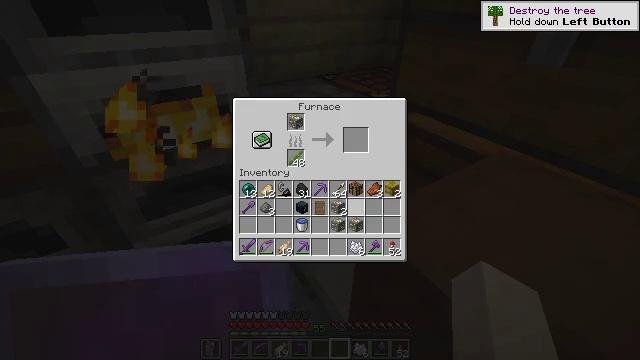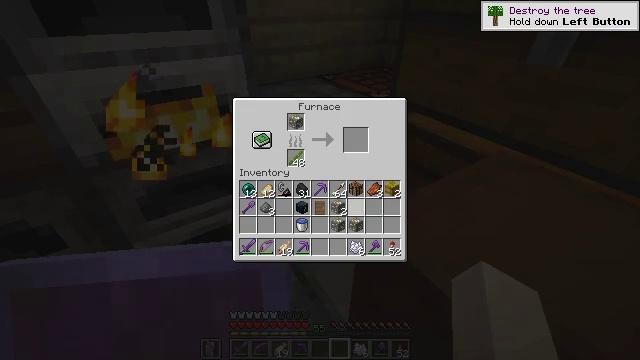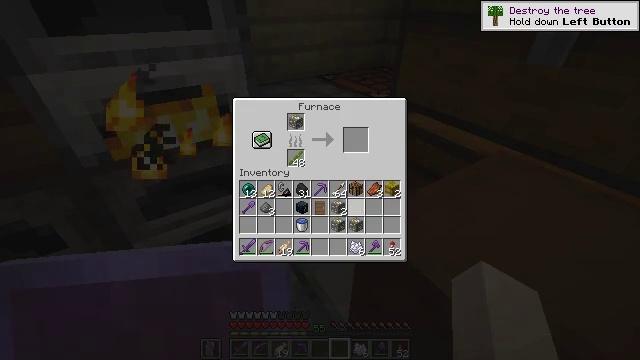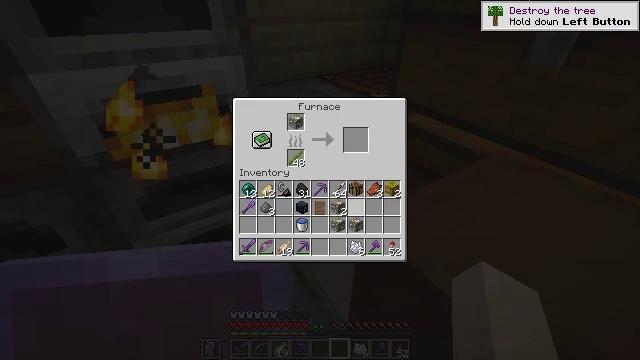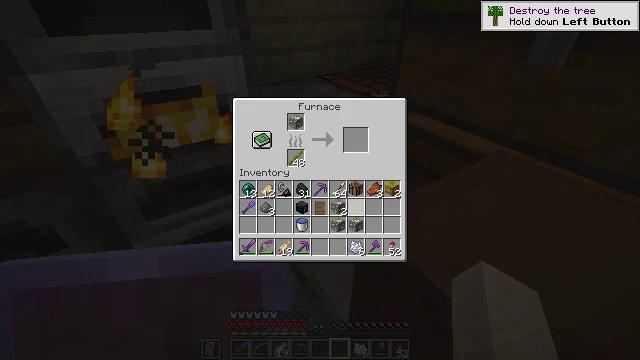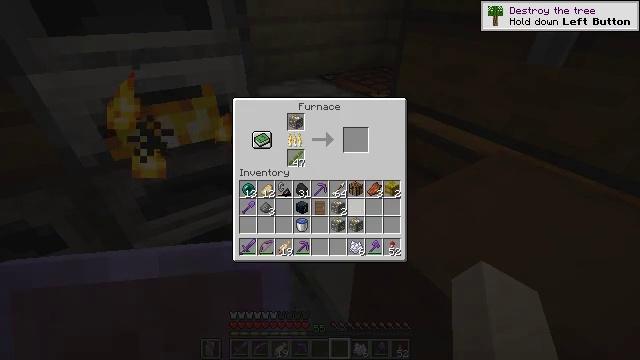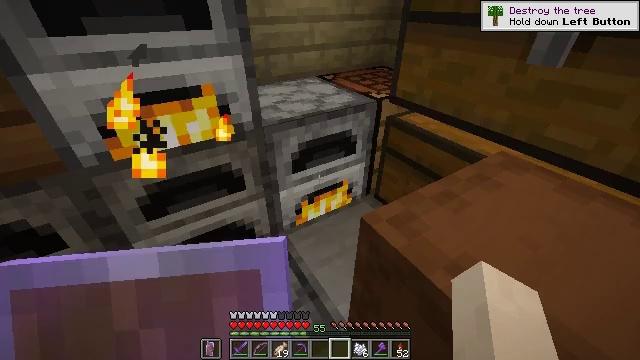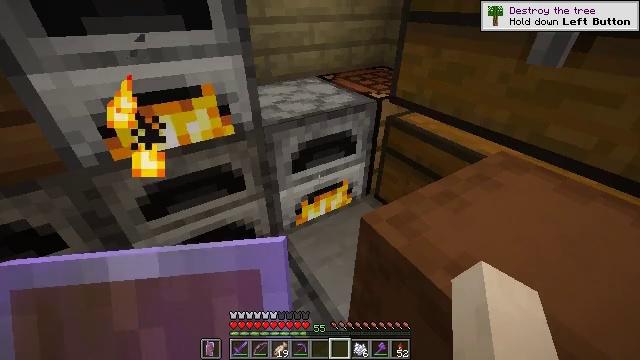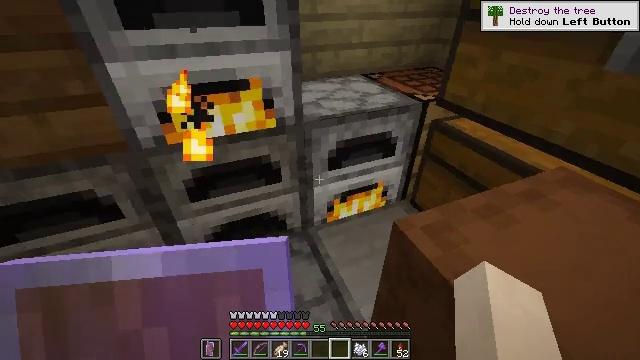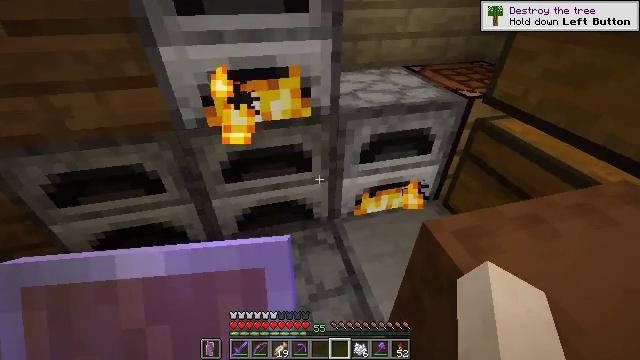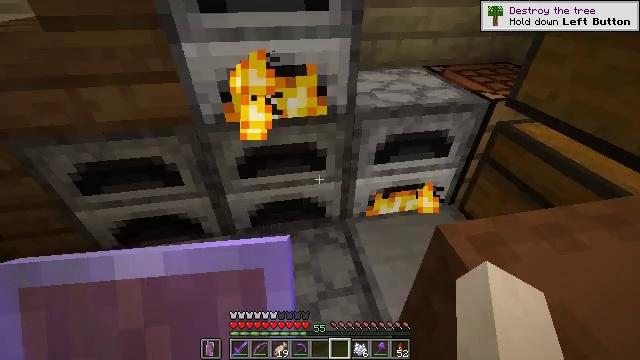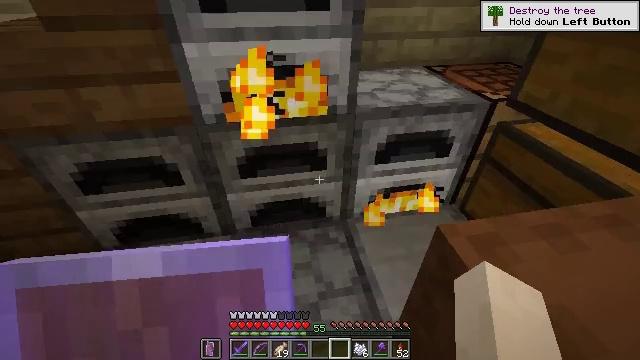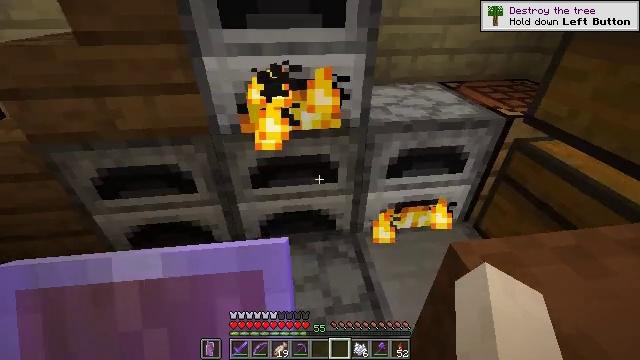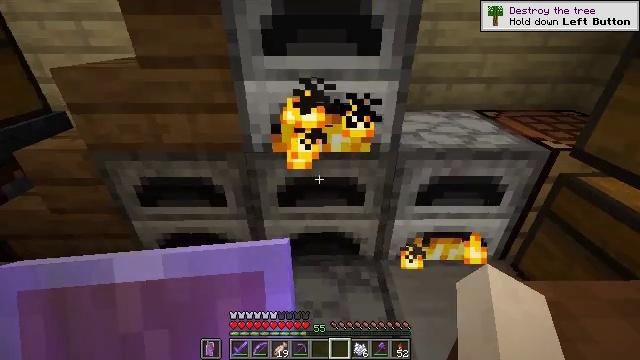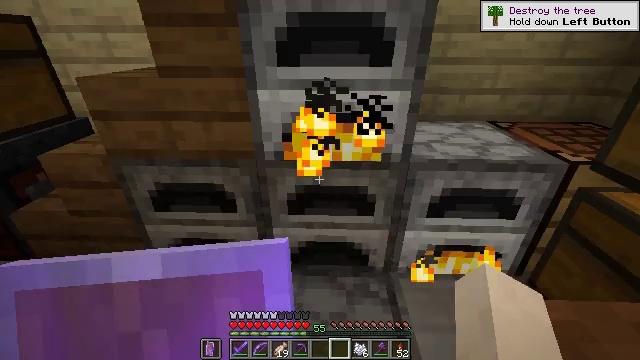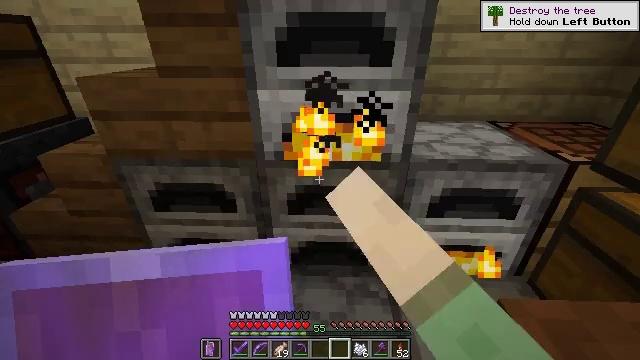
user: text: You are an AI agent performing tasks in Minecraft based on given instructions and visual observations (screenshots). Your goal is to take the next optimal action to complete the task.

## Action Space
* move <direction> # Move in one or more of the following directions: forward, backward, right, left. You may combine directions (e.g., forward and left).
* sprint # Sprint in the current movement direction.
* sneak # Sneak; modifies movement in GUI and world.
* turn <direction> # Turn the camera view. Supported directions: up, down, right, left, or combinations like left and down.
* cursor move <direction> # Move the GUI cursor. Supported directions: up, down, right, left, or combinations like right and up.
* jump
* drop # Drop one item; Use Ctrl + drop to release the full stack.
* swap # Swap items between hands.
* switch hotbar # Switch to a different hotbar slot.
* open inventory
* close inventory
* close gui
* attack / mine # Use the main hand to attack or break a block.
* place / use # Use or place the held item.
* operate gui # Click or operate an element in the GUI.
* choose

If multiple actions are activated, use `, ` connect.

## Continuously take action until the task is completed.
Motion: motion action
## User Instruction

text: craft item cracked stone bricks
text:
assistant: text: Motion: sneak
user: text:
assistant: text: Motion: no_op
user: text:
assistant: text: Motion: no_op
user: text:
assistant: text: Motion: no_op
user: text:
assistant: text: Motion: no_op
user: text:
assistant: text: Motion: no_op
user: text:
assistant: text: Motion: no_op
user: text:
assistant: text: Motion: turn left
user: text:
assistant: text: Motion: turn left and down
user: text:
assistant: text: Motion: turn left
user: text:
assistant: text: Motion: no_op
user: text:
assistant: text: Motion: turn left and up
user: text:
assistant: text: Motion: turn left and up
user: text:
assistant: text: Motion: turn left and up, use / place
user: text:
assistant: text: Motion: use / place
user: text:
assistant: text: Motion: use / place
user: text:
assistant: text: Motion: use / place
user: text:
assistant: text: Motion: no_op
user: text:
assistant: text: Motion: no_op
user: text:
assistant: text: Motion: no_op
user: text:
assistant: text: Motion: no_op
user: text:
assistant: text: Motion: no_op
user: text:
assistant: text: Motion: no_op
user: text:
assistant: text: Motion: no_op
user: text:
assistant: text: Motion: no_op
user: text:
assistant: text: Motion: sneak
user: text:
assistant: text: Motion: sneak, turn right and down
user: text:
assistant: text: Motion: sneak, turn right and down
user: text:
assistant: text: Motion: sneak
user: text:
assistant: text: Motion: sneak